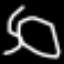
Label: squiggle